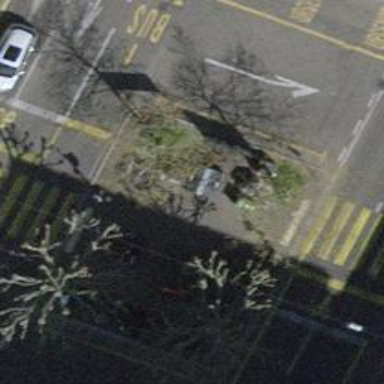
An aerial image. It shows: Bicycle parking area with stands available.